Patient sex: M
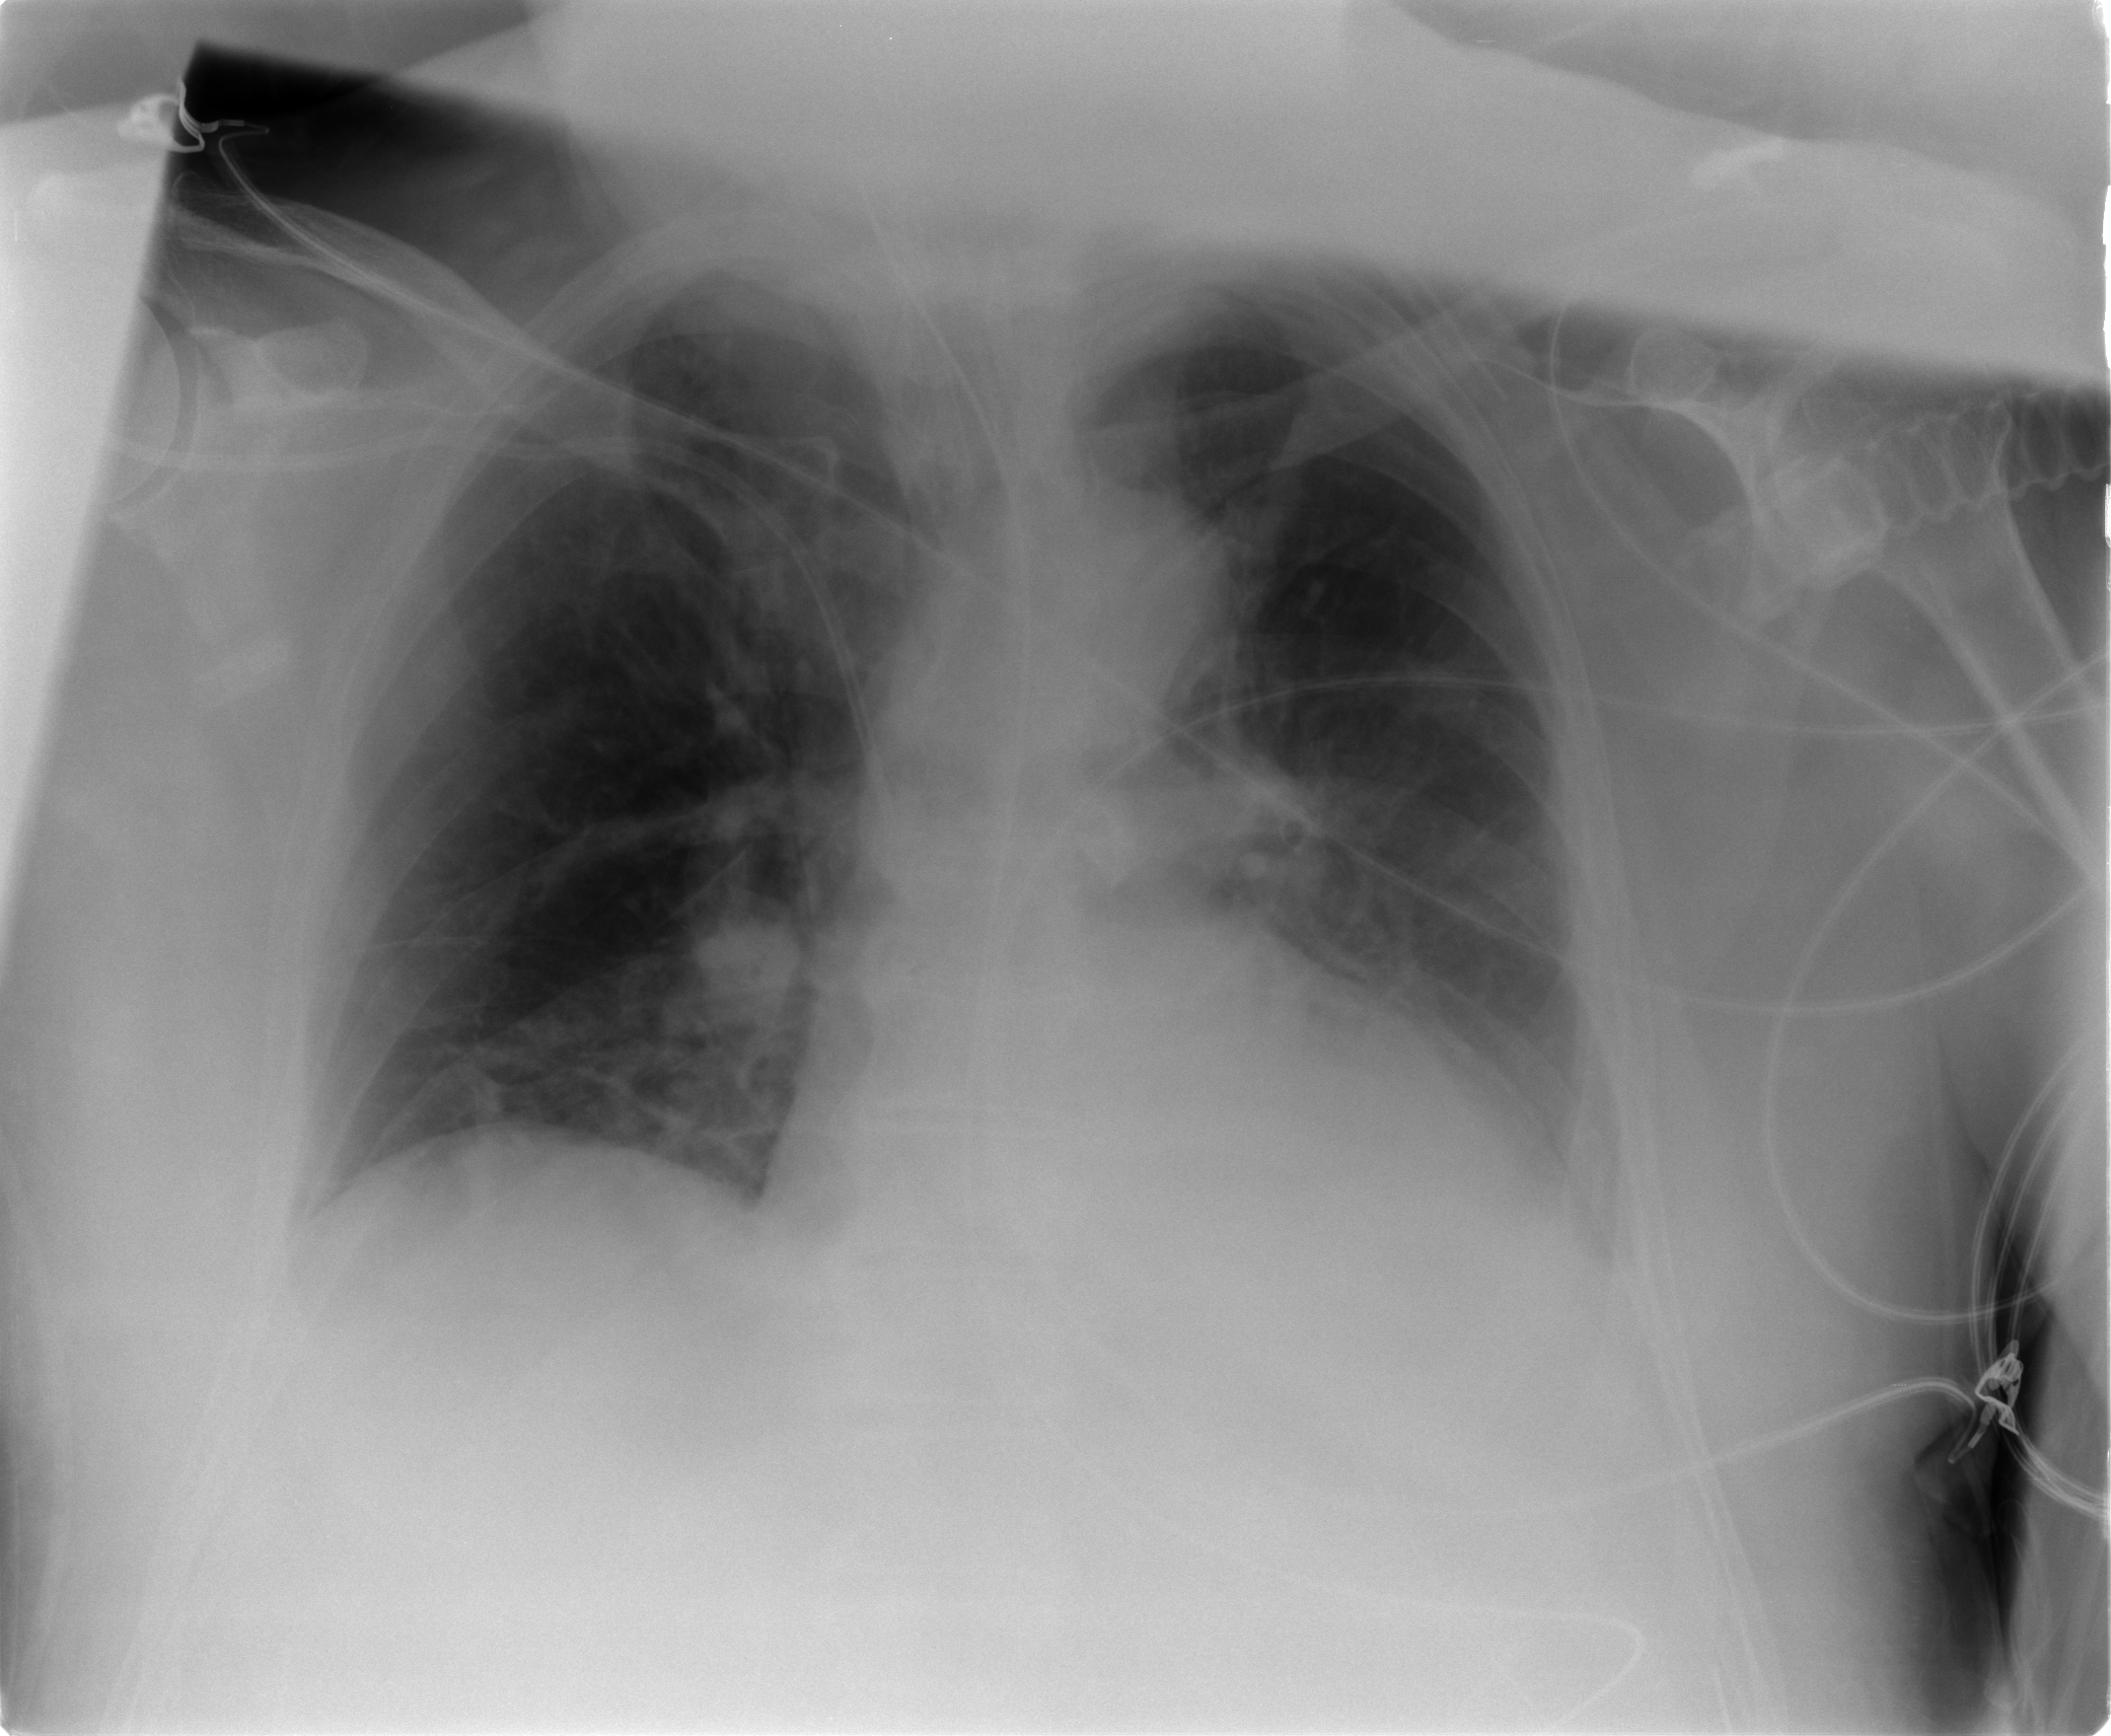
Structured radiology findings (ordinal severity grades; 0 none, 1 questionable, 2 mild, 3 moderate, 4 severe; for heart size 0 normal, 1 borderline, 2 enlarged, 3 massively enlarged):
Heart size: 1
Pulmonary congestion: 2
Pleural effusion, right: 2
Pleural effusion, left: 2
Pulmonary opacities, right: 1
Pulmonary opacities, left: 0
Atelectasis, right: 2
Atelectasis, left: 2